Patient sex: F
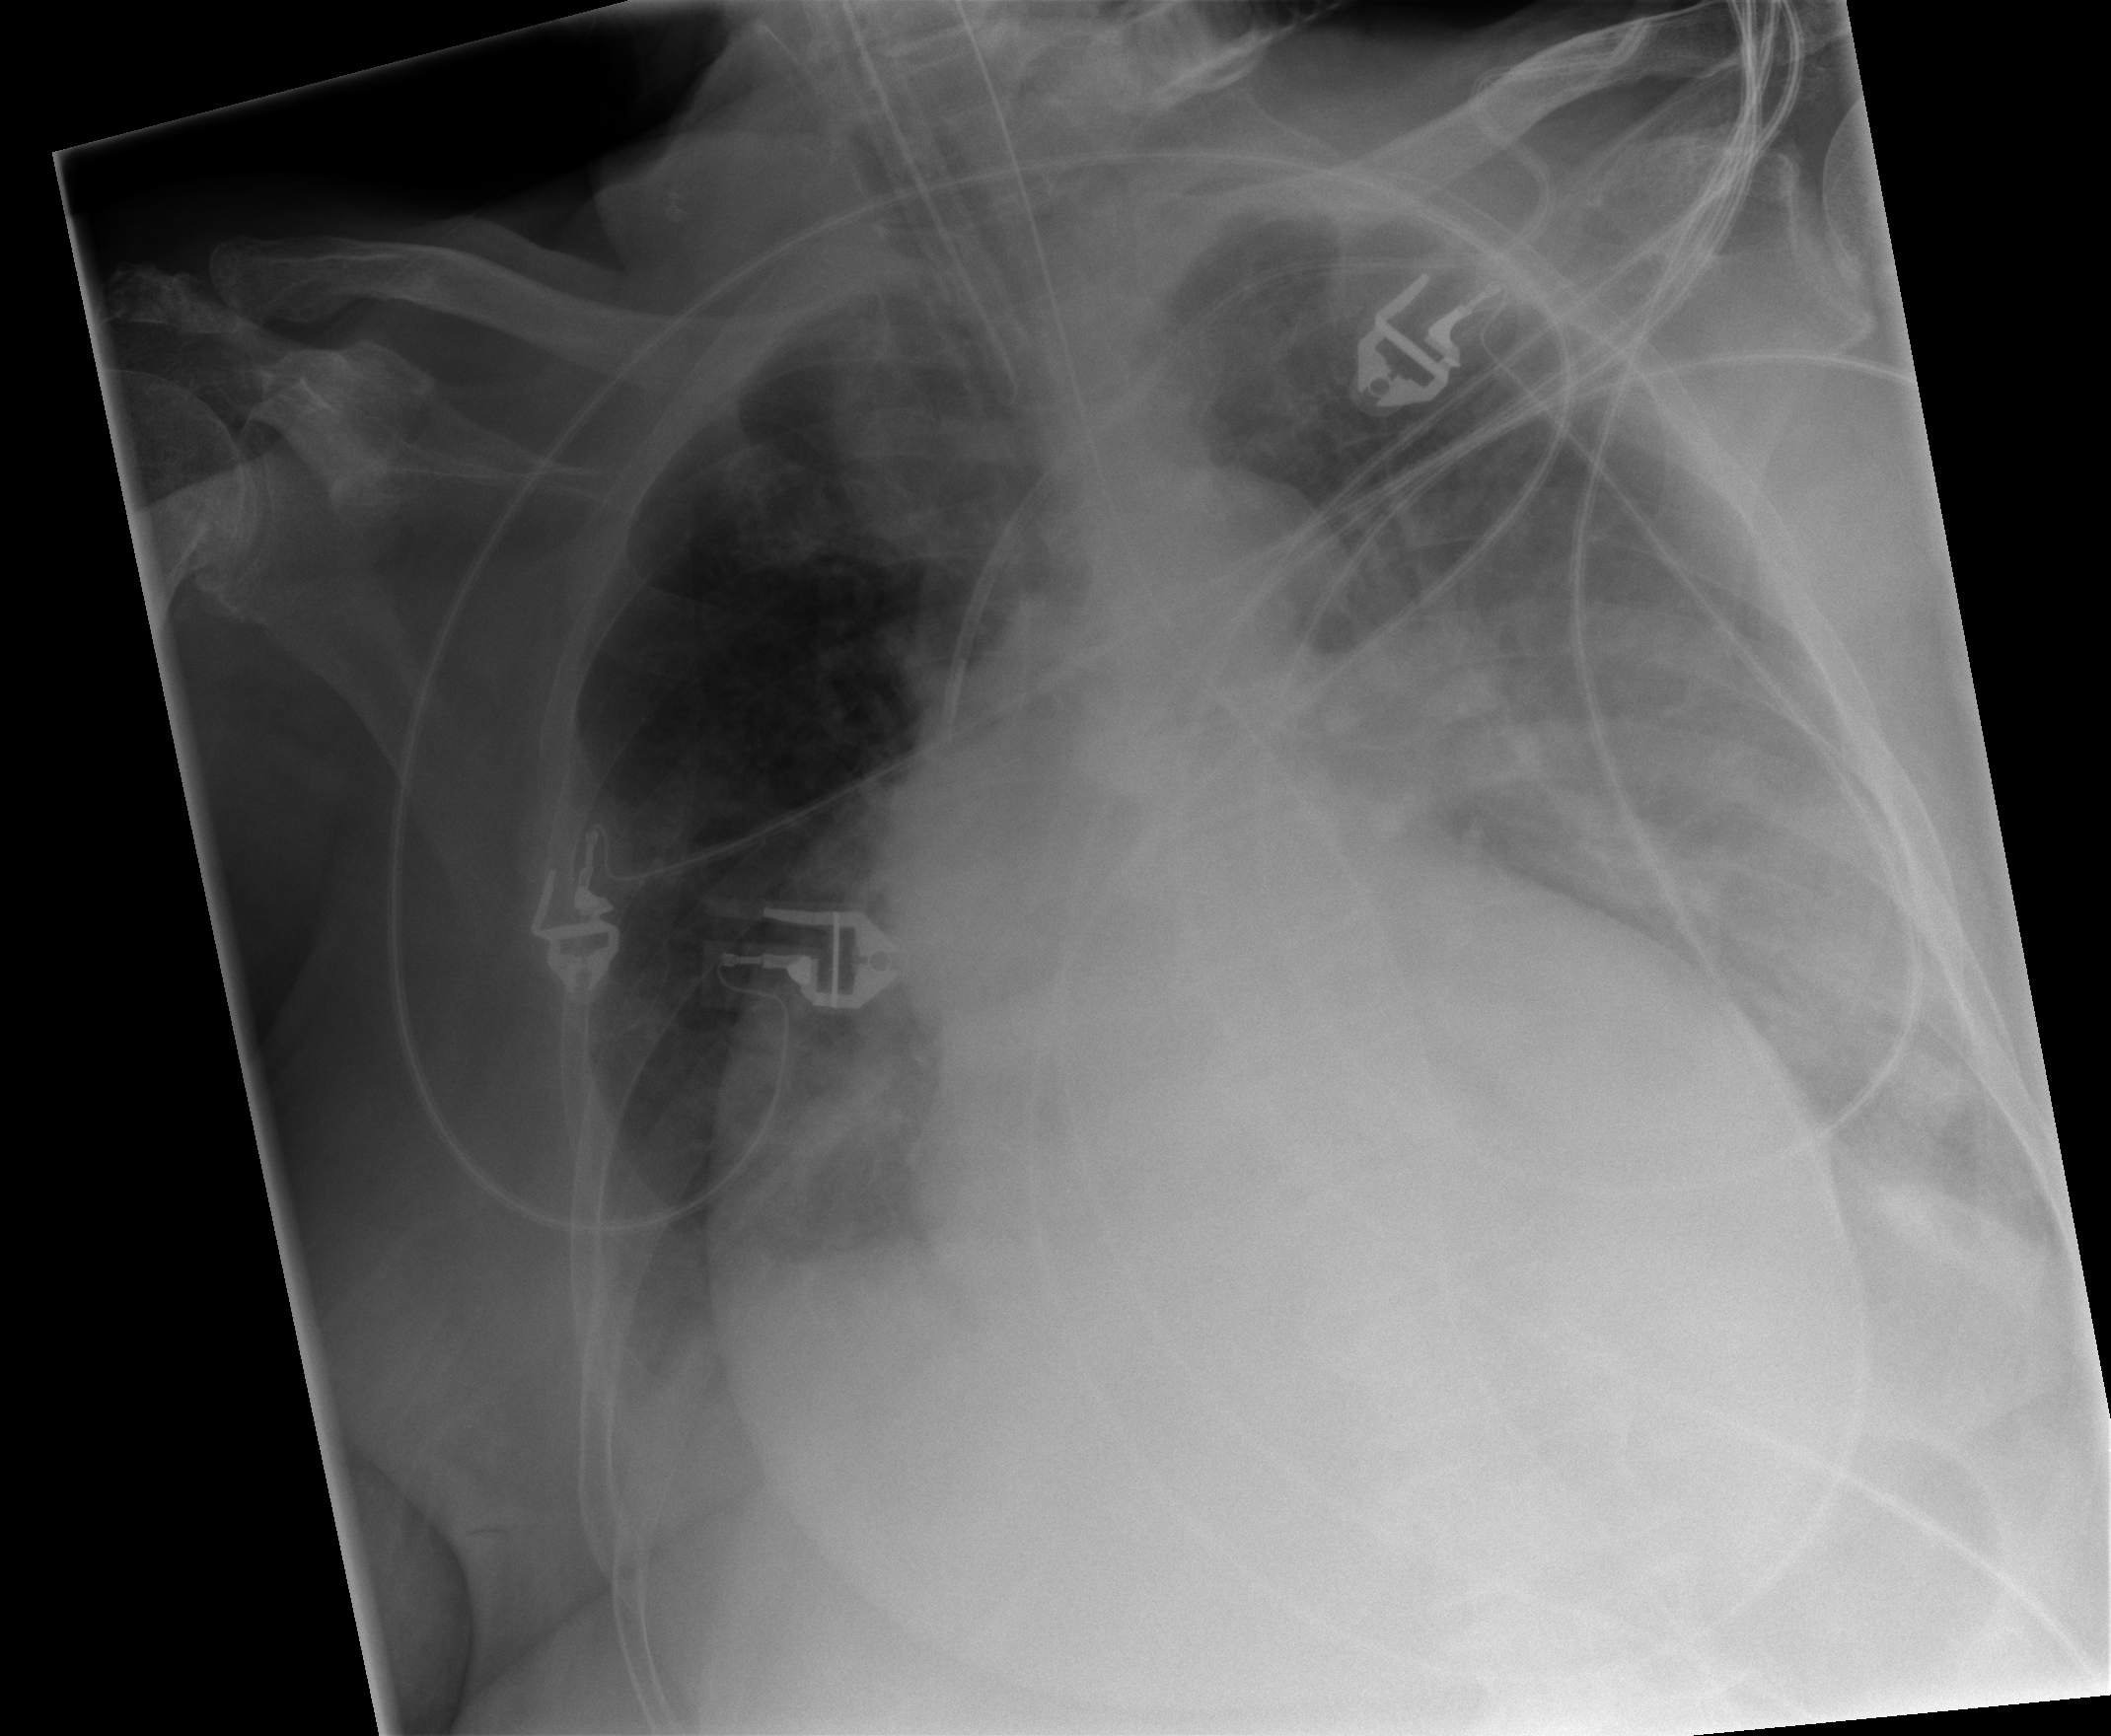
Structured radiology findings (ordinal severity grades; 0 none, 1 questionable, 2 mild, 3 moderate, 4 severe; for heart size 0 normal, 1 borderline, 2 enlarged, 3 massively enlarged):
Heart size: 0
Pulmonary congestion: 2
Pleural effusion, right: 0
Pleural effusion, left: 3
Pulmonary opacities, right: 0
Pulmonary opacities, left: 0
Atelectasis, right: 0
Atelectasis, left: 2